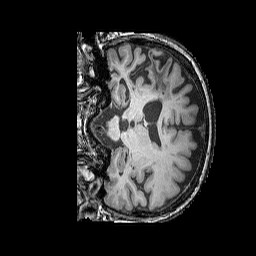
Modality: T1w
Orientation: coronal
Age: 69
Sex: female
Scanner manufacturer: siemens
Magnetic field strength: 3 T
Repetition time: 2.25 s
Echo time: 0.00411 s